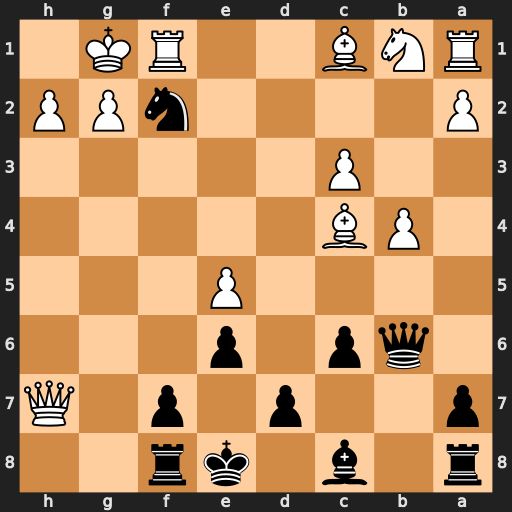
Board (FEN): r1b1kr2/p2p1p1Q/1qp1p3/4P3/1PB5/2P5/P4nPP/RNB2RK1
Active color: b
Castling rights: q
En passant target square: -
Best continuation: Nh3+ Kh1 Qg1+ Rxg1 Nf2#